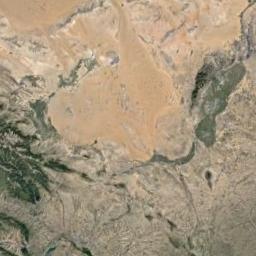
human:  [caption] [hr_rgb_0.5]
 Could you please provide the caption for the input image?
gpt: There is some vegetation in this desert .

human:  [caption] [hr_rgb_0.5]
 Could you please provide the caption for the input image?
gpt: There are yellow desert with lines of green plants .

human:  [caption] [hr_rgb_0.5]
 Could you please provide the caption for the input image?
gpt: This is a yellow desert with wavy stripes beside the brown bare ground and the green land .

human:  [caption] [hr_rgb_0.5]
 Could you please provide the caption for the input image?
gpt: The desert has yellow sand and some sparse vegetation .

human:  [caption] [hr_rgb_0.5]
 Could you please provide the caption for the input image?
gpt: A desert covered by brae land with some green lands .